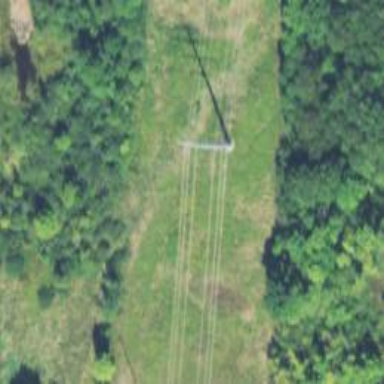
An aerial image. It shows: Power tower.